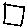
Label: square